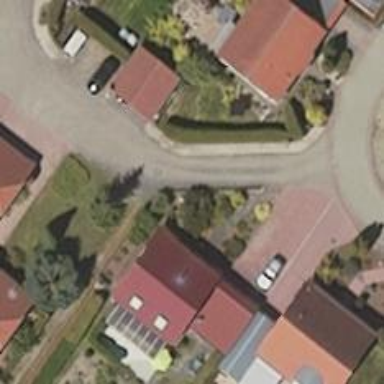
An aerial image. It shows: Living street.